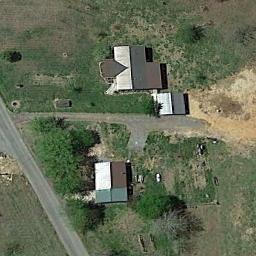
Label: residential